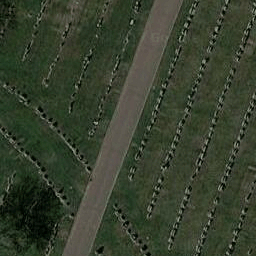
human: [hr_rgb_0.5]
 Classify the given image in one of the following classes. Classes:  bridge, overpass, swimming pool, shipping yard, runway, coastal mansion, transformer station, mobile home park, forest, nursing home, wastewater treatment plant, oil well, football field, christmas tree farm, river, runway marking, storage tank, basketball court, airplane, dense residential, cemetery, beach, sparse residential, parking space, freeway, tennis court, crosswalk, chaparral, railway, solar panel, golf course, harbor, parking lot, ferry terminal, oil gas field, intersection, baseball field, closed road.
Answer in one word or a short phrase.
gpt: cemetery